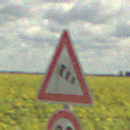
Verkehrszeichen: SeitenwindVonLinks
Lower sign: Geschwindigkeit20
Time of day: Midday
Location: Outdoor (RoadRail)
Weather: PartlyCloudy
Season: NotSpecified
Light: Natural